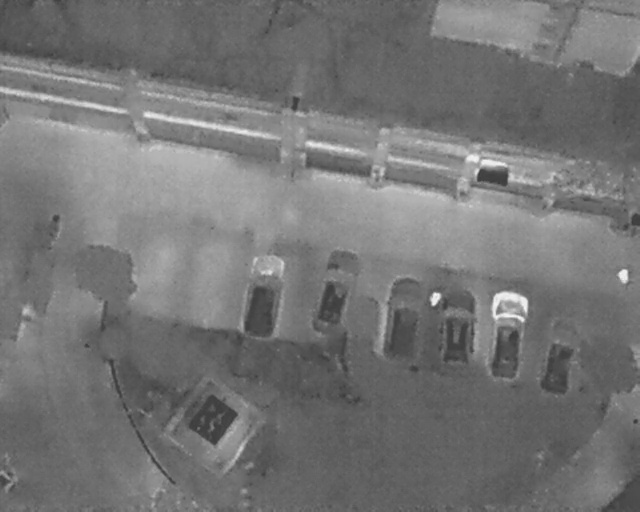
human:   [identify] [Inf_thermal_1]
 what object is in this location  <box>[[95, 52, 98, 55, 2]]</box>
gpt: <ref>1 medium person at the right</ref>

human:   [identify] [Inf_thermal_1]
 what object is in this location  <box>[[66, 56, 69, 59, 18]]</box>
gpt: <ref>1 medium person at the center</ref>